Question: I have the following code that causes the below error.
'''
elif args[0]=="online":
onlines = zxLoLBoT.get_friends_online(self)
self.message(sender, "Toplam "+len(onlines)+" kisi acik.")
'''

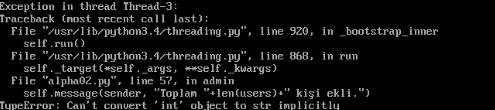
Answer: '''
self.message(sender, "Toplam " + str(len(onlines))+ " kisi acik.")
'''
You were trying to concatenate a string with an integer.
The built-in function <URL> when concatenating it another string.
'''
len(...)
len(object)
Return the number of items of a sequence or collection.
'''